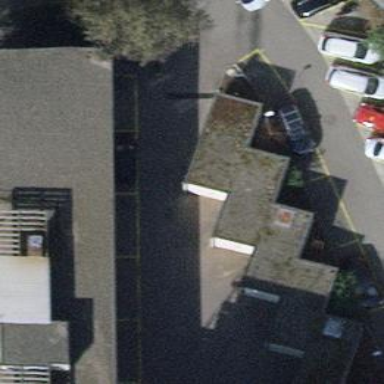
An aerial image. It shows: Group of garages.